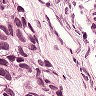
Metastatic tissue present: yes